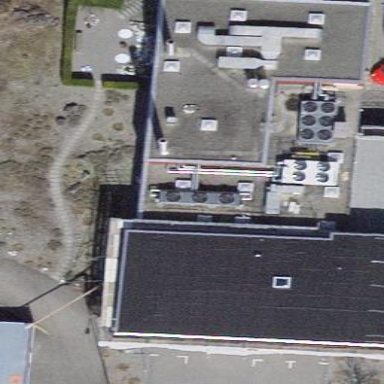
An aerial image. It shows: Industrial building used as crematorium.